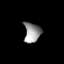
Tissue: lung
Cell type: Myeloid cells
Senescence score: 0.1919
Nuclear area (px): 327
Mean DAPI intensity: 146.737